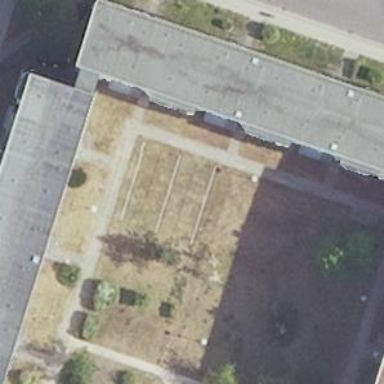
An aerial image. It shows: Apartment building with flat roof.